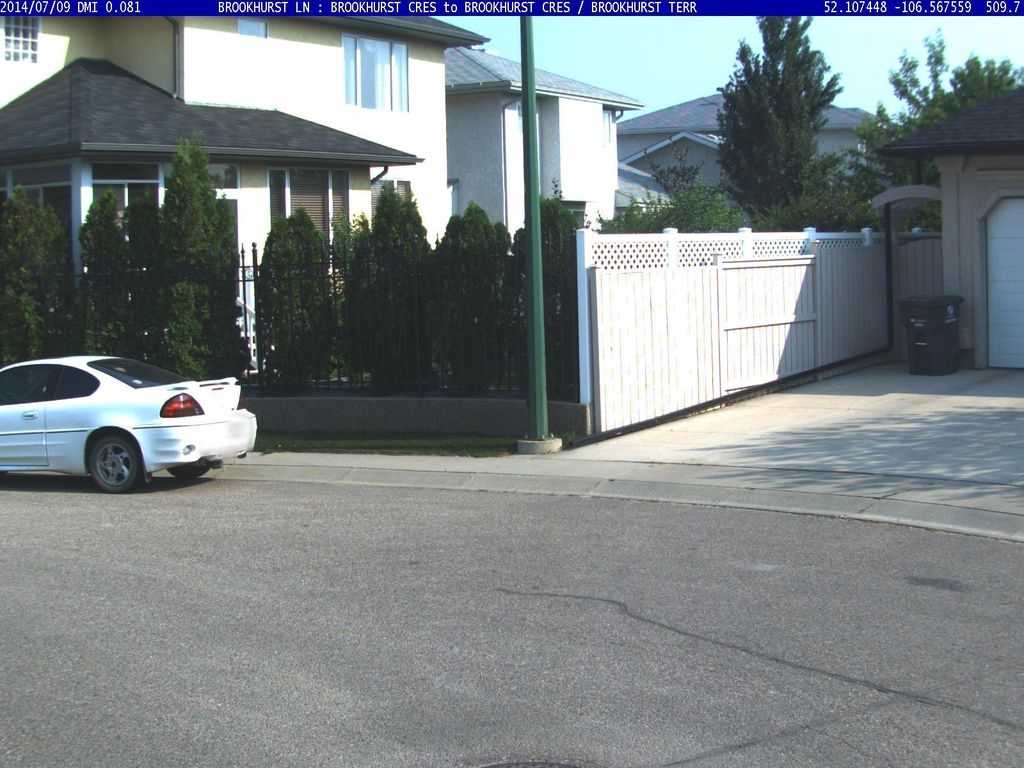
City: saskatoon